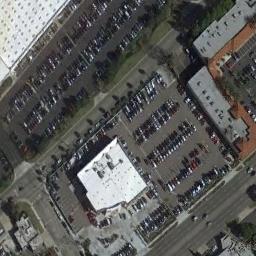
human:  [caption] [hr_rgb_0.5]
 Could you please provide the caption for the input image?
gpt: Many cars of different styles and colors are on the parking lot .

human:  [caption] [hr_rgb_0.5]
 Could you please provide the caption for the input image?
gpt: The three parking lots have lots of neatly arranged cars and some buildings are next to the parking lots .

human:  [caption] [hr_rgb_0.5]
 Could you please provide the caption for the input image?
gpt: The parking lot is full of cars next to some buildings .

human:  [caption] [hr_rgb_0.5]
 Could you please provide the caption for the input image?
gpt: There is a white building by the parking lot .

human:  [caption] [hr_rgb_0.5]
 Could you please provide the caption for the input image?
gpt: There are some buildings around the parking lots .